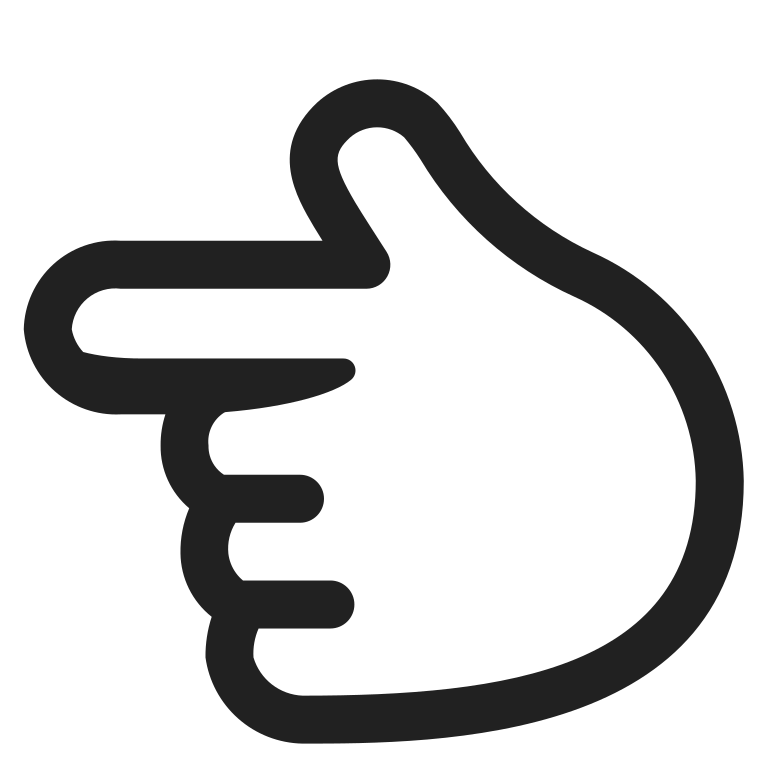
backhand index pointing left high contrast default